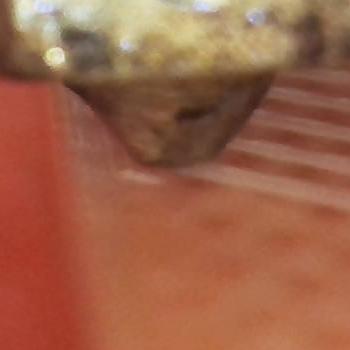
Flow rate: 54%